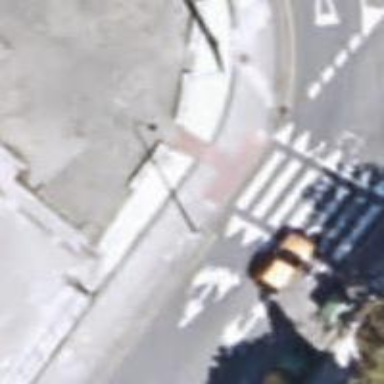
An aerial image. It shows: Sidewalk.